Interaction volume radius: 10 \u00c5
Interaction volume height: 30 \u00c5
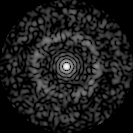
Disorder parameter: 0.8395